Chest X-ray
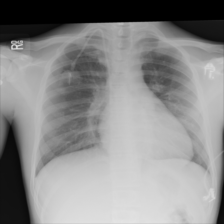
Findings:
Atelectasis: negative
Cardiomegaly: negative
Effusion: negative
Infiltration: negative
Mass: negative
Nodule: negative
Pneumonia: negative
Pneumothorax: negative
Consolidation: negative
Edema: negative
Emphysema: negative
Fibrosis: negative
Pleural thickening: negative
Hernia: negative